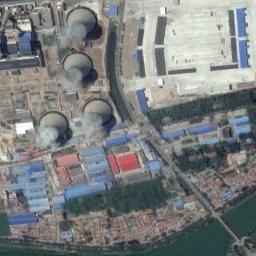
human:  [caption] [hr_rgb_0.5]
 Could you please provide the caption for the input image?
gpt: There are many buildings of different shapes next to the thermal power station .

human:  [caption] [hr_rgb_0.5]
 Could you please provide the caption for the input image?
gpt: There are neatly planned factories in the thermal power station, and four cooling towers are steaming .

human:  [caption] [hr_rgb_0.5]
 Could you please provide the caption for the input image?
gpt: There are two thermal power stations, and the right one is emitting smoke .

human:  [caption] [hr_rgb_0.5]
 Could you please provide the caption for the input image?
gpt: The thermal power station is next to some buildings and a river .

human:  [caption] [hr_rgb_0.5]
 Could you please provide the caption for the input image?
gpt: There are many buildings on the thermal power station beside a river .